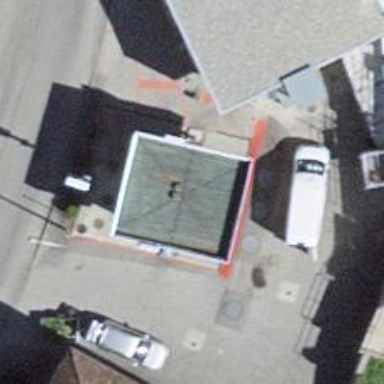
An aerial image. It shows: Fuel station.